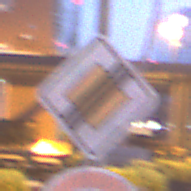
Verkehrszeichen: EndeVorfahrtsstrasse
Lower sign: Geschwindigkeit50
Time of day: Night
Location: Outdoor (Urban)
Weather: PartlyCloudy
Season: NotSpecified
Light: Artificial